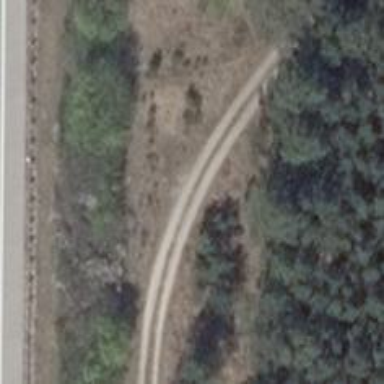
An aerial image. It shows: Dirt track road with grade 3 tracktype.